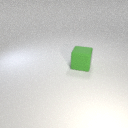
large green rubber cube